Question: How do i set a OnCheckedChangeListener on each childelements checkbox?
I can't figure it out. When i check a checkbox i want a Toast popping up , telling me which child i have checked :)
Source:
'''
public class ExpandableActivity extends ExpandableListActivity {
private String[] alphabet = { "a", "b", "c", "d", "e", "f", "g" };
private String c;
ArrayList<ArrayList<Integer>> check_states = new ArrayList<ArrayList<Integer>>();
private Context context;
@SuppressWarnings("unchecked")
@Override
public void onCreate(Bundle icicle) {
super.onCreate(icicle);
// Create an array of Strings, that will be put to our ListActivity
setContentView(R.layout.expandablelist);
Bundle extras = getIntent().getExtras();
c = extras.getString("category");
SimpleExpandableListAdapter expListAdapter = new SimpleExpandableListAdapter(
this, createGroupList(), // Creating group List.
R.layout.group_row, // Group item layout XML.
new String[] { "Group Item" }, // the key of group item.
new int[] { R.id.row_name }, // ID of each group item.-Data
// under the key goes into
// this TextView.
createChildList(), // childData describes second-level
// entries.
R.layout.child_row, // Layout for sub-level entries(second
// level).
new String[] { "Sub Item" }, // Keys in childData maps to
// display.
new int[] { R.id.grp_child } // Data under the keys above go
// into these TextViews.
);
setListAdapter(expListAdapter); // setting the adapter in the list.
}
@SuppressWarnings({ "rawtypes", "unchecked" })
private List createGroupList() {
ArrayList result = new ArrayList();
for (String s : alphabet) { // 15 groups........
HashMap m = new HashMap();
if (getResources().getIdentifier(c + s + "_name", "string",
"dk.android.houseenabler") != 0) {
int id = getResources().getIdentifier(c + s + "_name",
"string", "dk.android.houseenabler");
getResources().getText(id);
m.put("Group Item", getResources().getText(id)); // the key and
// it's
// value.
} else {
return result;
}
result.add(m);
}
return result;
}
@SuppressWarnings({ "rawtypes", "unchecked" })
private List createChildList() {
ArrayList<ArrayList> result = new ArrayList<ArrayList>();
for (String s : alphabet) {
if (getResources().getIdentifier(c + s + "_name", "string",
"dk.android.houseenabler") != 0) {
int id = getResources().getIdentifier(c + s, "array",
"dk.android.houseenabler");
String[] Rchilds = getResources().getStringArray(id);
ArrayList<HashMap> secList = new ArrayList<HashMap>();
for (String d : Rchilds) {
HashMap childs = new HashMap();
childs.put("Sub Item", d);
secList.add(childs);
}
result.add(secList);
} else {
return result;
}
}
return result;
}
@Override
public boolean onChildClick(ExpandableListView parent, View v,
int groupPosition, int childPosition, long id) {
// GET TITLE
int idTitle = getResources().getIdentifier(c + alphabet[groupPosition],
"array", "dk.android.houseenabler");
String[] Rchilds = getResources().getStringArray(idTitle);
// GET Desctiption
int idDesc = getResources().getIdentifier(
c + alphabet[groupPosition] + "_desc", "array",
"dk.android.houseenabler");
String[] RDesc = getResources().getStringArray(idDesc);
Intent intent2 = new Intent().setClass(this, Description.class);
intent2.putExtra("title", Rchilds[childPosition]);
intent2.putExtra("description", RDesc[childPosition]);
startActivity(intent2);
return true;
}
/* This function is called on expansion of the group */
public void onGroupExpand(int groupPosition, View v, ViewGroup vg) {
}
}
'''
Here is an image of the running application.

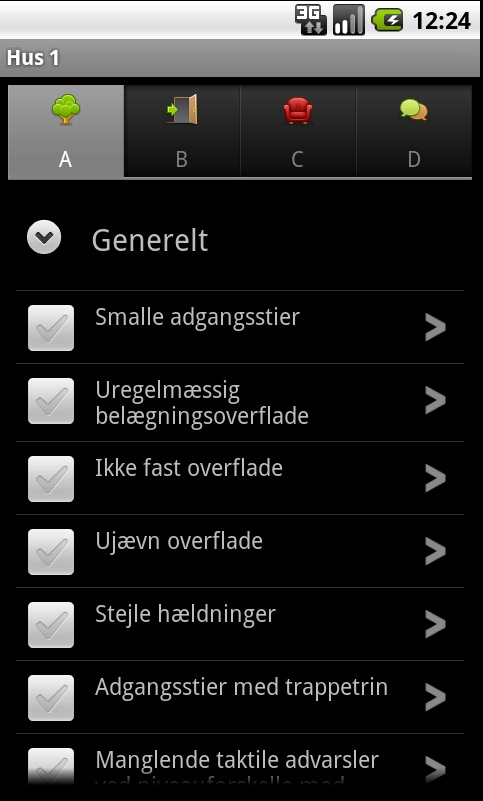
Answer: I found the solution!
'''
SimpleExpandableListAdapter expListAdapter = new SimpleExpandableListAdapter(
this, createGroupList(), // Creating group List.
R.layout.group_row, // Group item layout XML.
new String[] { "Group Item" }, // the key of group item.
new int[] { R.id.row_name }, // ID of each group item.-Data
// under the key goes into
// this TextView.
createChildList(), // childData describes second-level
// entries.
R.layout.child_row, // Layout for sub-level entries(second
// level).
new String[] { "Sub Item" }, // Keys in childData maps to
// display.
new int[] { R.id.grp_child } // Data under the keys above go
// into these TextViews.
) {
@Override
public View getChildView(int groupPosition, int childPosition,
boolean isLastChild, View convertView, ViewGroup parent) {
View v = super.getChildView(groupPosition, childPosition,
isLastChild, convertView, parent);
if (v != null) {
final String value = "Check Changed for Checkbox in tab: "+ c + ", on Group: " + groupPosition
+ ", on Child: " + childPosition;
CheckBox cb = (CheckBox) v.findViewById(R.id.check);
cb.setOnCheckedChangeListener(new OnCheckedChangeListener() {
public void onCheckedChanged(CompoundButton arg0,
boolean arg1) {
Toast toast = Toast.makeText(ExpandableActivity.this, value, 2000);
toast.show();
}
});
}
return v;
}
};
setListAdapter(expListAdapter); // setting the adapter in the list.
'''